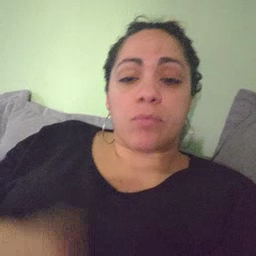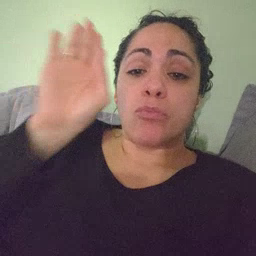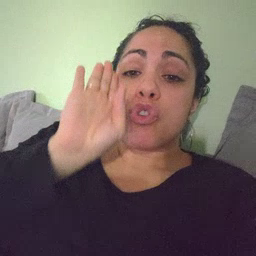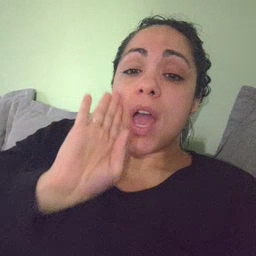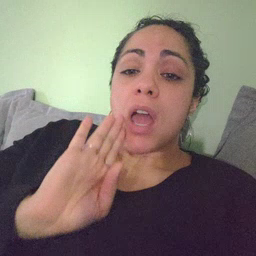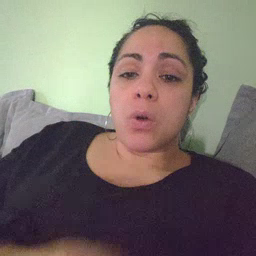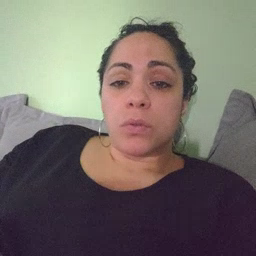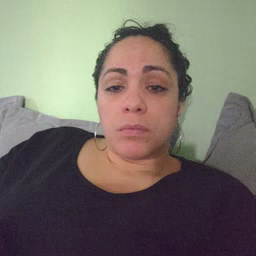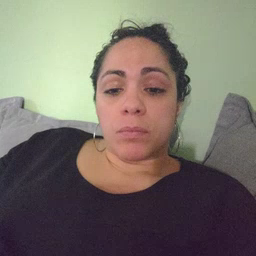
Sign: brown